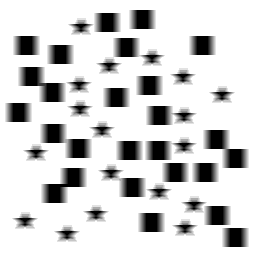
Squares: 26
Triangles: 0
Stars: 18
Total shapes: 44